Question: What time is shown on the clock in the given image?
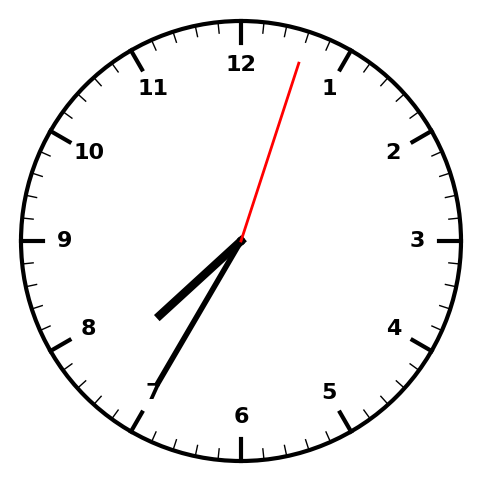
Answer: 07:35:03